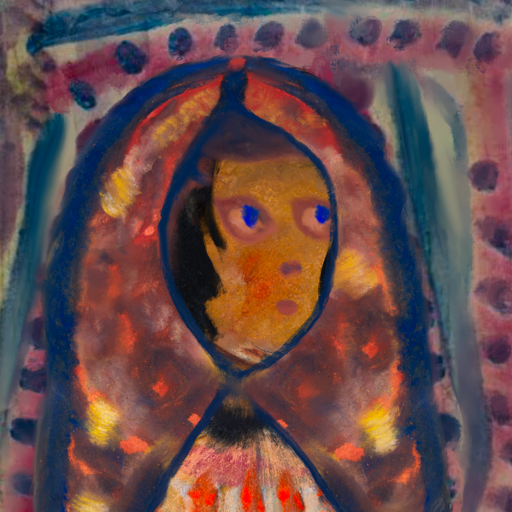
Background: HillGirl, Head And Neck Side: Pipe, Face Side: Mother_And_Son_Mother, Bust: Childish, Hair Side: Mosgoul, Head Accessory: Mother_And_Son_Mother_Scarf, Second Necklace: Blank, Necklace: Blank, Baby: Blank